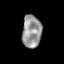
Tissue: skin
Cell type: Epithelial cells
Senescence score: 0.2446
Nuclear area (px): 610
Mean DAPI intensity: 152.526